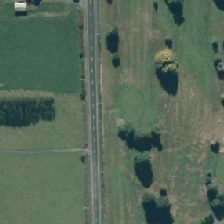
Land cover: urban_parkland